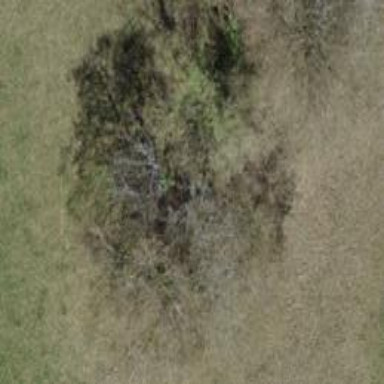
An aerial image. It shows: Deciduous broadleaved tree.